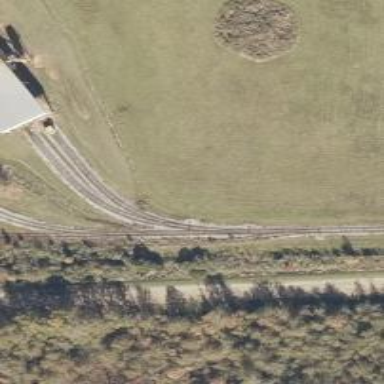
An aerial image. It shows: Rail spur service.